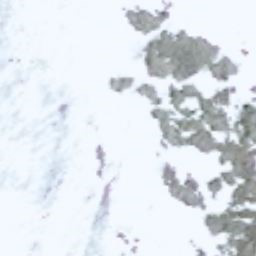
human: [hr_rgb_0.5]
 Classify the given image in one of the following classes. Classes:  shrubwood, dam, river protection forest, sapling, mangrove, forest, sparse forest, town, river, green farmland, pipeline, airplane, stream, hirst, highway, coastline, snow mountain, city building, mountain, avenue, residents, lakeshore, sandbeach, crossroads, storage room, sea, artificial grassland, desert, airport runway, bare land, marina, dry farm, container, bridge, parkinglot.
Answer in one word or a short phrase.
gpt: snow mountain